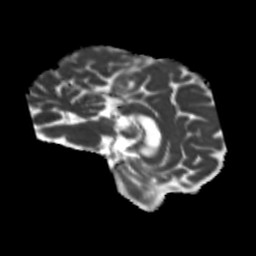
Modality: MD
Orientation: sagittal
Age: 63
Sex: female
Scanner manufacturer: siemens
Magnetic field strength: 3 T
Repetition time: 5.25 s
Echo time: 0.08 s